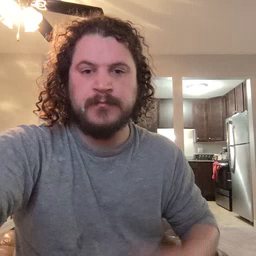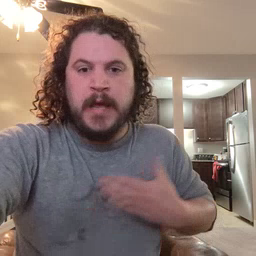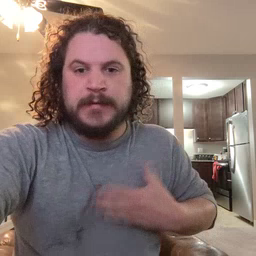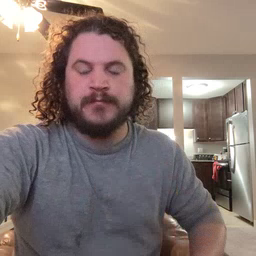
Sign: happy